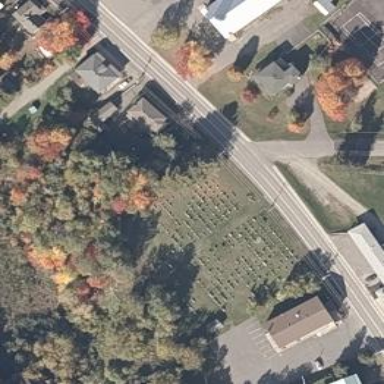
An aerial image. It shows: Cemetery.